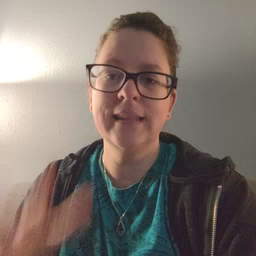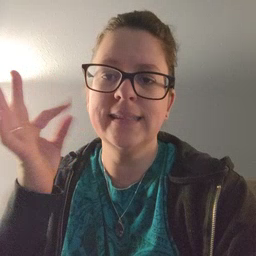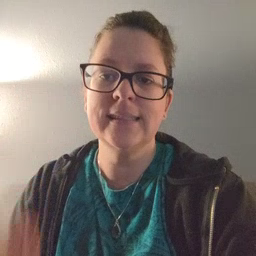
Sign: kitty